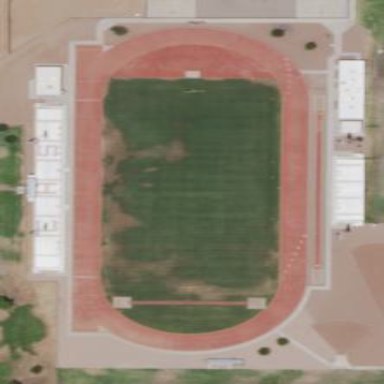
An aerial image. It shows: Grass pitch used for American football and soccer.